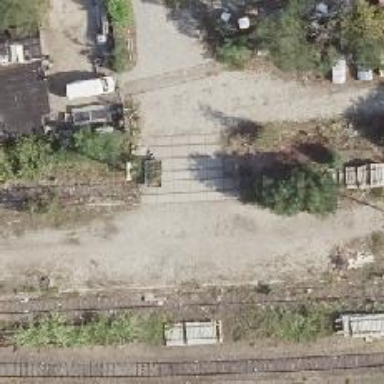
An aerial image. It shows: Disused railway.